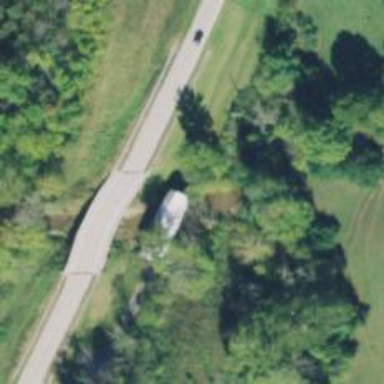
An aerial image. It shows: Covered bridge over service road.